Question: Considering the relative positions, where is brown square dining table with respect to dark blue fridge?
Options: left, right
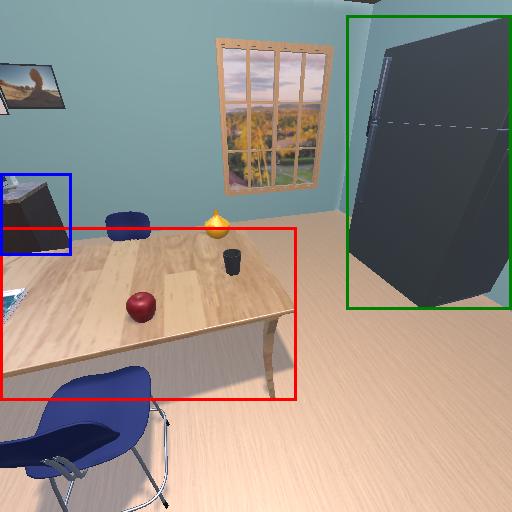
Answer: left